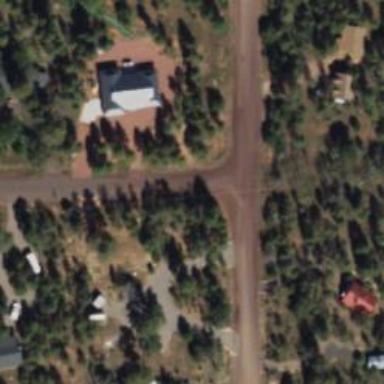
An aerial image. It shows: Residential road.